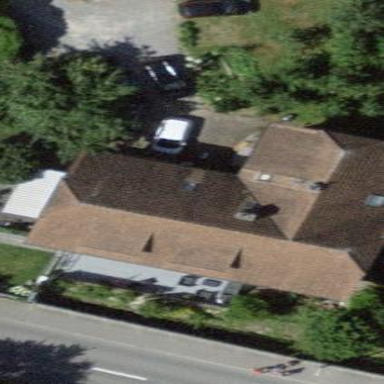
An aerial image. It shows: Simple house.